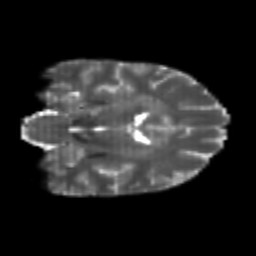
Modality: T2w
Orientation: coronal
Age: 21
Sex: female
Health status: healthy
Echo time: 0.074 s